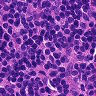
Metastatic tissue present: no